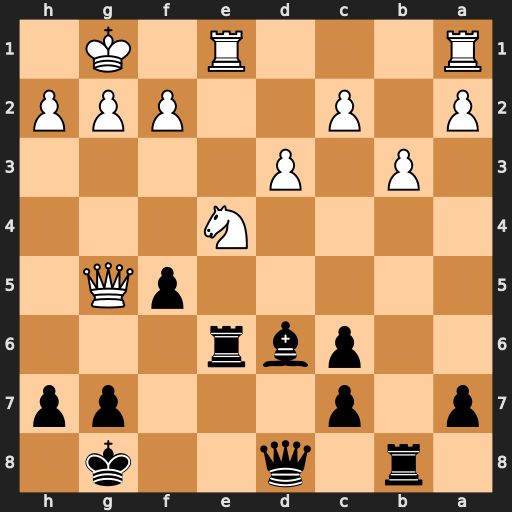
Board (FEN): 1r1q2k1/p1p3pp/2pbr3/5pQ1/4N3/1P1P4/P1P2PPP/R3R1K1
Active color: b
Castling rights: -
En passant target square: -
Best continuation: fxe4 Qxd8+ Rxd8